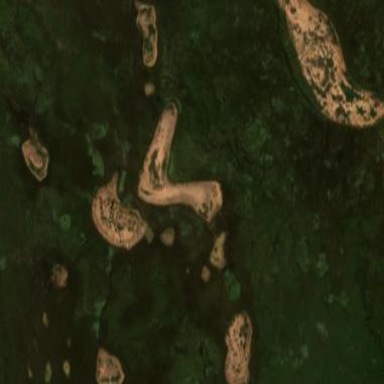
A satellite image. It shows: Islet covered with scrub vegetation.